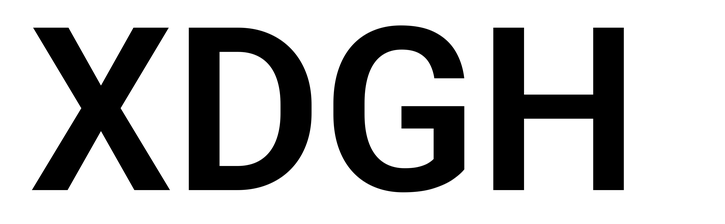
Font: Roboto_SemiBold